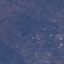
Land use / land cover: HerbaceousVegetation